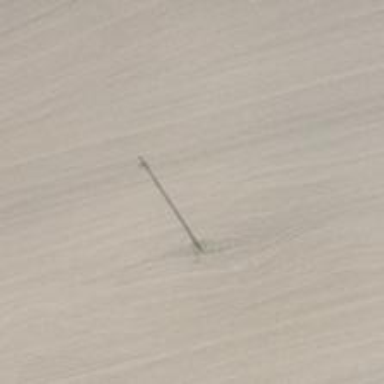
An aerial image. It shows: Power pole.